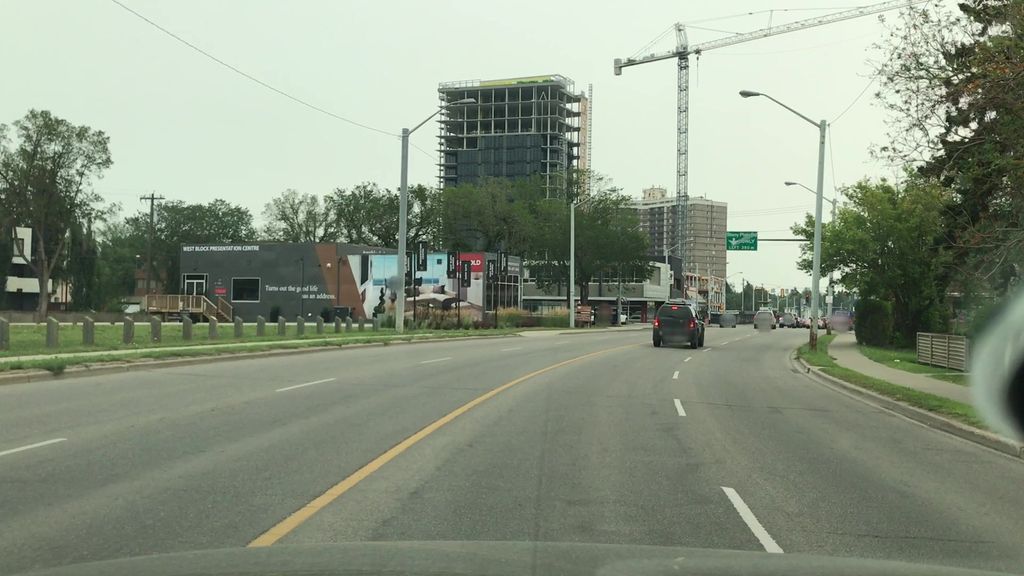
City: edmonton